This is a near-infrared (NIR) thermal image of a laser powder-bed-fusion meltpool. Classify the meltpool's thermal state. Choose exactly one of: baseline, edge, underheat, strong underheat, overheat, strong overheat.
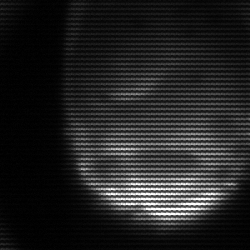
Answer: edge